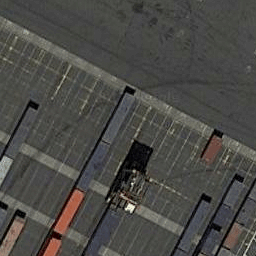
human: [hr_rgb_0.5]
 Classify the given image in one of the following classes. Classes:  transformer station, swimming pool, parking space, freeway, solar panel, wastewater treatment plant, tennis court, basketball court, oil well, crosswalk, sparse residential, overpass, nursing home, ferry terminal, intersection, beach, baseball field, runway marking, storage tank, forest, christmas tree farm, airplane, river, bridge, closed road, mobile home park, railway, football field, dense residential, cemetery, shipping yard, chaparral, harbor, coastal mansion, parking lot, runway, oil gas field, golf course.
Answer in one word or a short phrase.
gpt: shipping yard